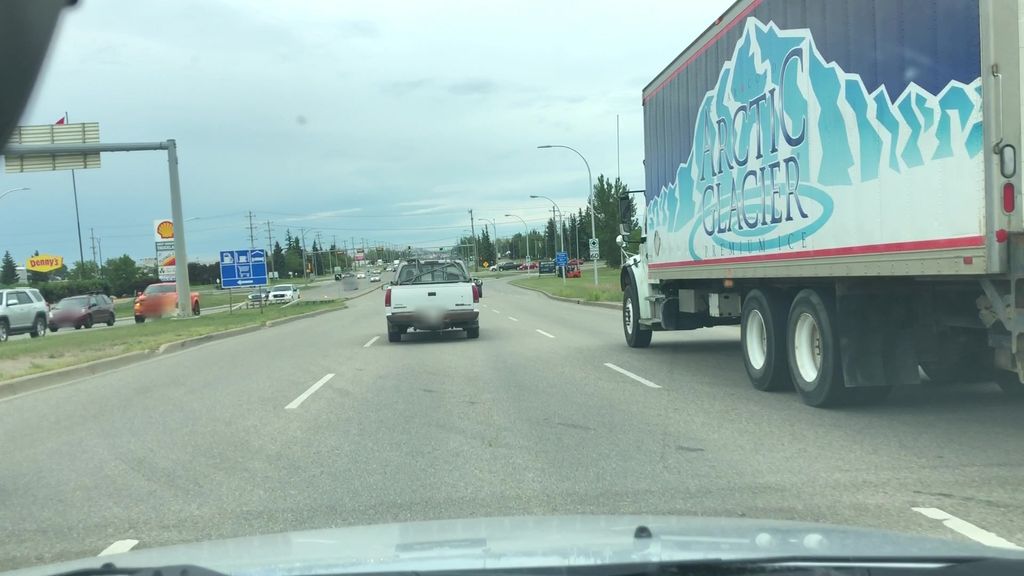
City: edmonton